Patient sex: F
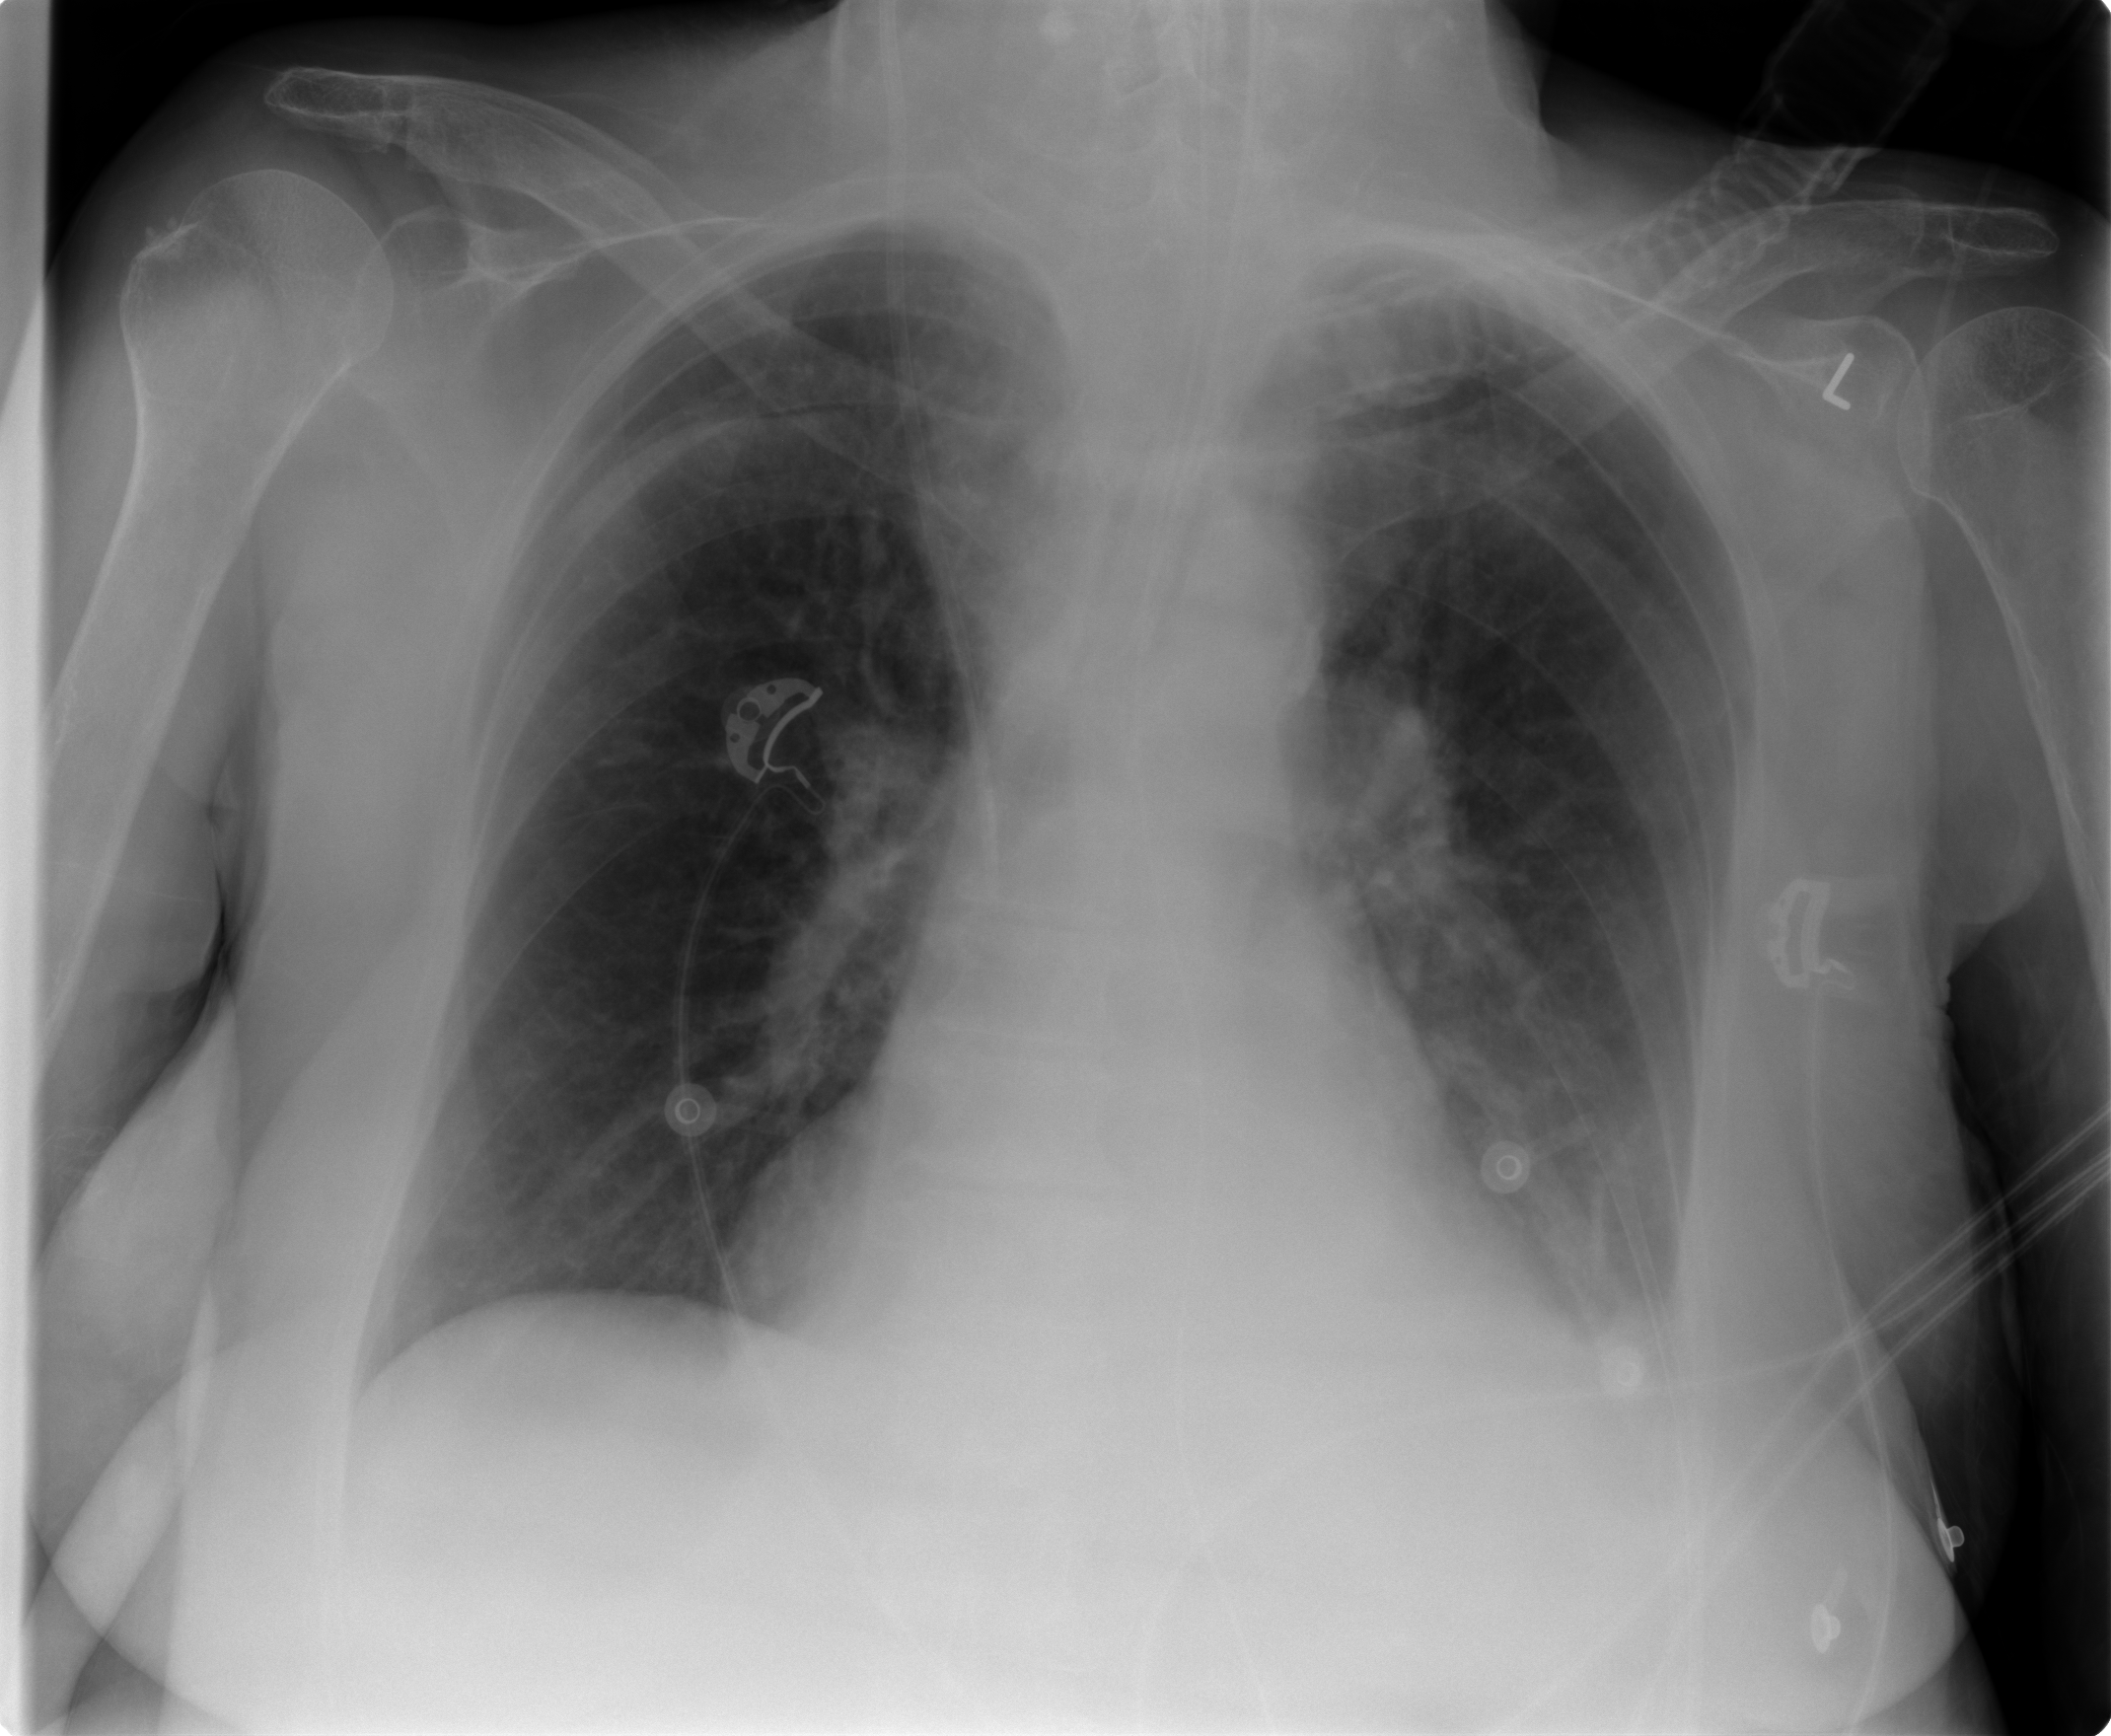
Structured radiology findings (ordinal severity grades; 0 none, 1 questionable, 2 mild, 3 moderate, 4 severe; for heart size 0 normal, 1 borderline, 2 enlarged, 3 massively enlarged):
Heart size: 2
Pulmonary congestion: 2
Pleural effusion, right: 0
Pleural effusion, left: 2
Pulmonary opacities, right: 0
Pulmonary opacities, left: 1
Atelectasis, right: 0
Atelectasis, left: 2